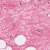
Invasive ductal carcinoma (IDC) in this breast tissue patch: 0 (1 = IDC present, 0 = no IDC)